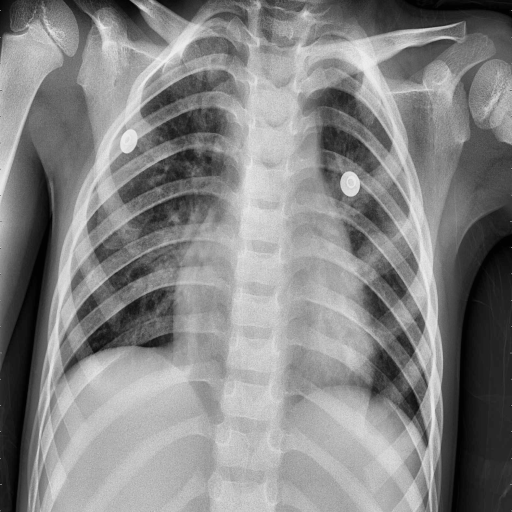
Finding: PNEUMONIA